Aerial crown-view tile of a tropical tree (Barro Colorado Island, Panama), acquired 20241216:
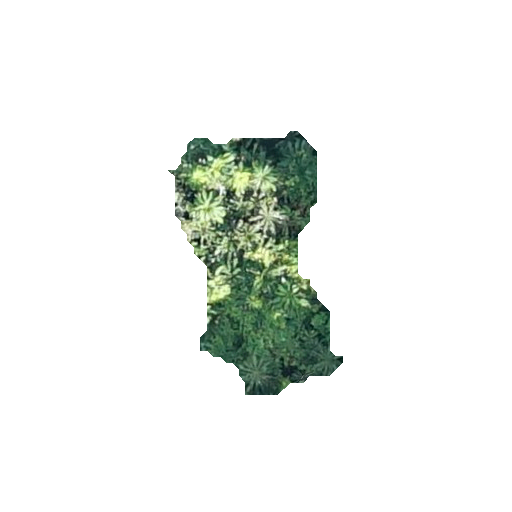
Species: Gustavia superba
GBIF accepted scientific name: Gustavia superba
Crown area: 41.937 m²